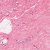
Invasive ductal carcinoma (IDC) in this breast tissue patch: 0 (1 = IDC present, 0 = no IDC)